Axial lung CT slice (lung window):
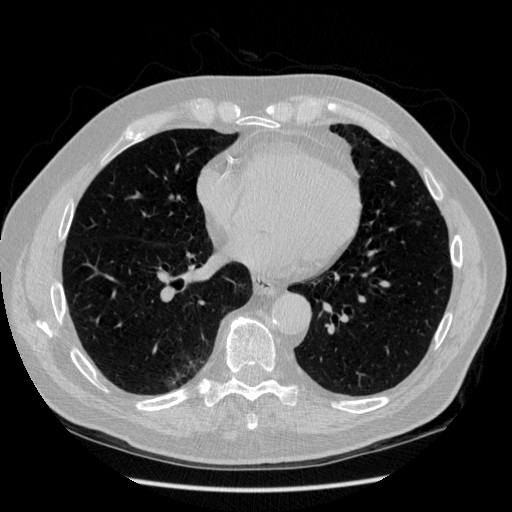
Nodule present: no